Question: I have an ItemTemplate within a Repeater. Here's my code (forgive the inline styling, I just threw this together):
'''
<asp:Repeater ID="Repeater1" runat="server">
<ItemTemplate>
<div style="background-color: Silver; border-style: solid; display: inline-block; float: left; margin: 5px; overflow: hidden;">
<div style="text-align: center">
<asp:Label ID="lblImage" runat="server" Text='<%# DataBinder.Eval(Container.DataItem, "image") %>'></asp:Label>
</div>
<div>
<%# DataBinder.Eval(Container.DataItem, "url") %>
</div>
<div style="text-align: center;">
<asp:HyperLink ID="requestLink" runat="server" Text="Original" NavigateUrl='<%# DataBinder.Eval(Container.DataItem, "requestUrl") %>'>
</asp:HyperLink>
</div>
</div>
</ItemTemplate>
</asp:Repeater>
'''
The output, currently, looks like this:

Based on certain conditions within my program, I'd like to change the border color of the item template (Green, yellow, or red). Can I do this in the code behind?
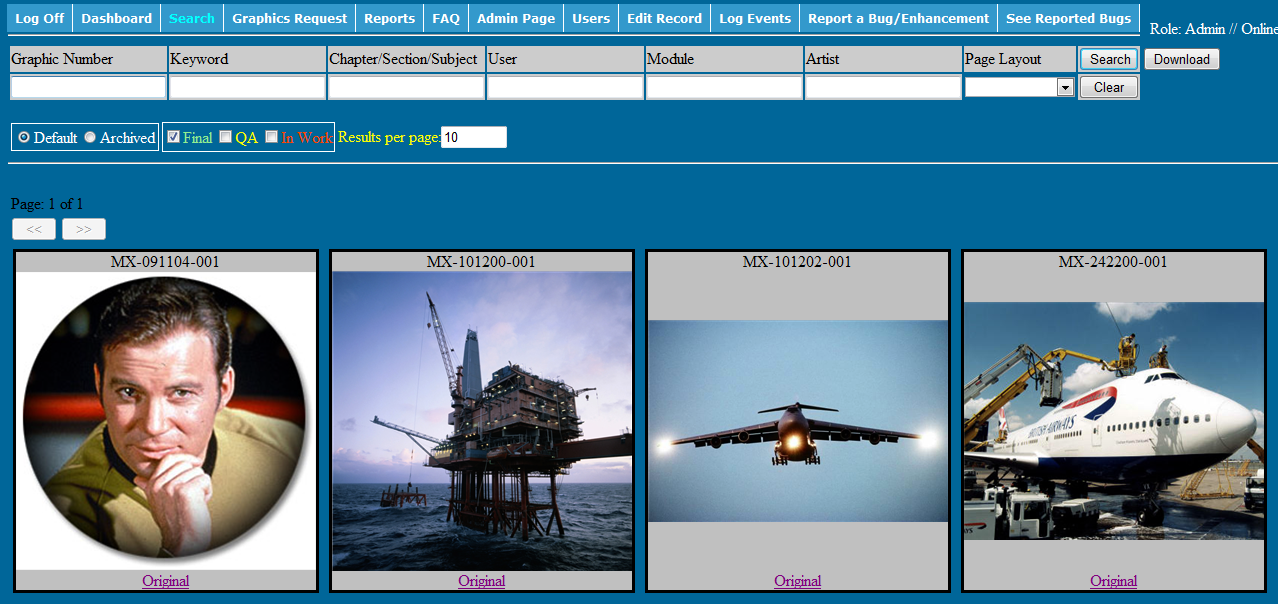
Answer: You can use Repeater control's <URL> event.
I would like to suggest to style with CSS which is easy to maintain than hard-coded the color from code behind code.
The following example use Panel control as a wrapper, so that it can be styled depending on the logic.
'''
<asp:Repeater ID="Repeater1" runat="server"
OnItemDataBound="Repeater1_ItemDataBound">
<ItemTemplate>
<asp:Panel runat="server" ID="Panel1">
<div style="text-align: center">
<asp:Label ID="lblImage" runat="server" Text='<%# Eval("image") %>'/>
</div>
<div>
<%# Eval("url") %>
</div>
<div style="text-align: center;">
<asp:HyperLink ID="requestLink" runat="server"
Text="Original" NavigateUrl='<%# Eval("requestUrl") %>'>
</asp:HyperLink>
</div>
</asp:Panel>
</ItemTemplate>
</asp:Repeater>
protected void Repeater1_ItemDataBound(object sender, RepeaterItemEventArgs e)
{
if (e.Item.ItemType == ListItemType.Item ||
e.Item.ItemType == ListItemType.AlternatingItem)
{
var panel1 = e.Item.FindControl("Panel1") as Panel;
var rating = ((Evaluation) e.Item.DataItem).Rating;
if (rating == "Good")
{
panel1.CssClass = "good";
}
else if (rating == "Bad")
{
panel1.CssClass = "bad";
}
}
}
'''